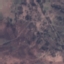
Land use / land cover class: HerbaceousVegetation